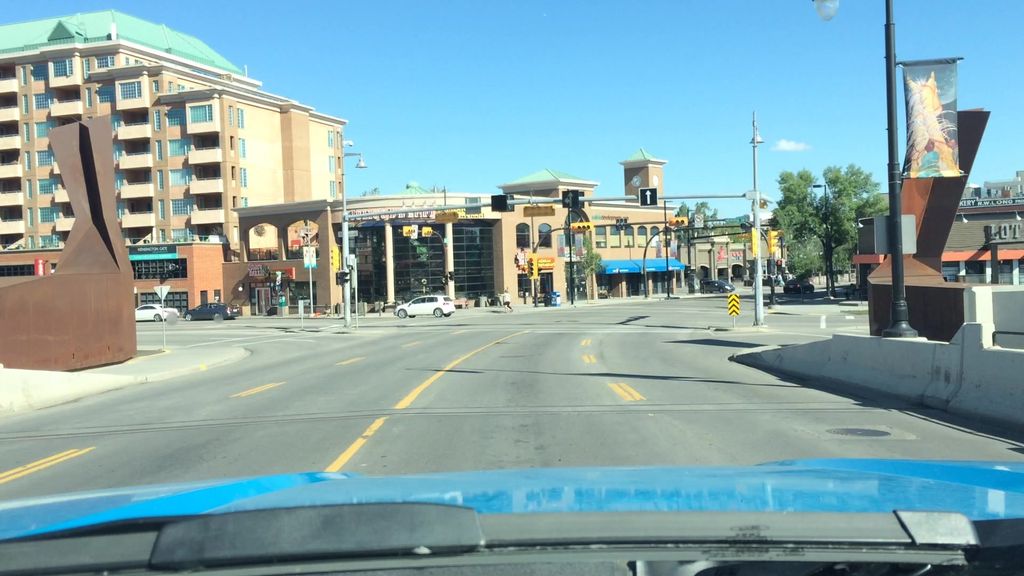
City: calgary